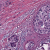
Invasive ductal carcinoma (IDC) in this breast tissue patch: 0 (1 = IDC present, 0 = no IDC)